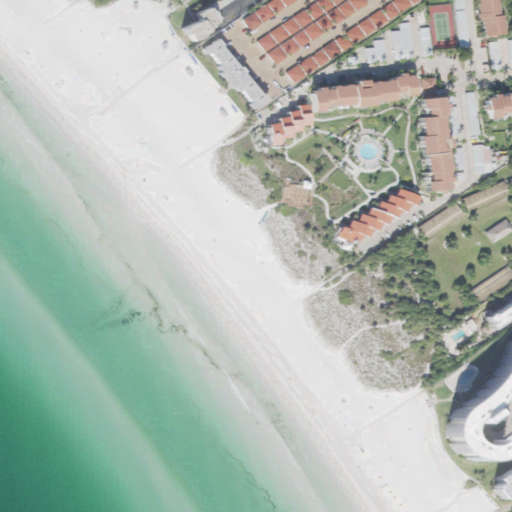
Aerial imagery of beach in Florida named Crescent Beach containing open water, high intensity development, medium intensity development, low intensity development, barren land, and herbaceous wetlands